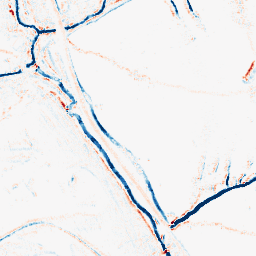
Category: morphological
Decomposition family: morphological_rect
Decomposition parameters: operation: average
width: 5
height: 5
Upsampling method: sinc_hamming
Upsampling parameters: scale: 4
kernel_size: 8
Upsampling scale: 4